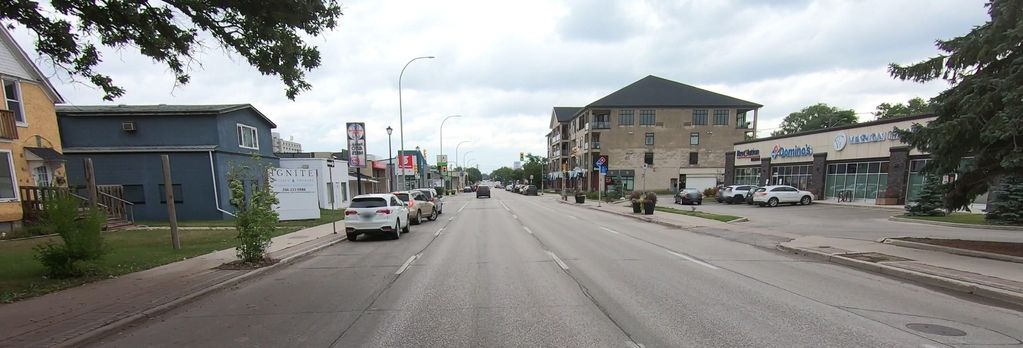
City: winnipeg